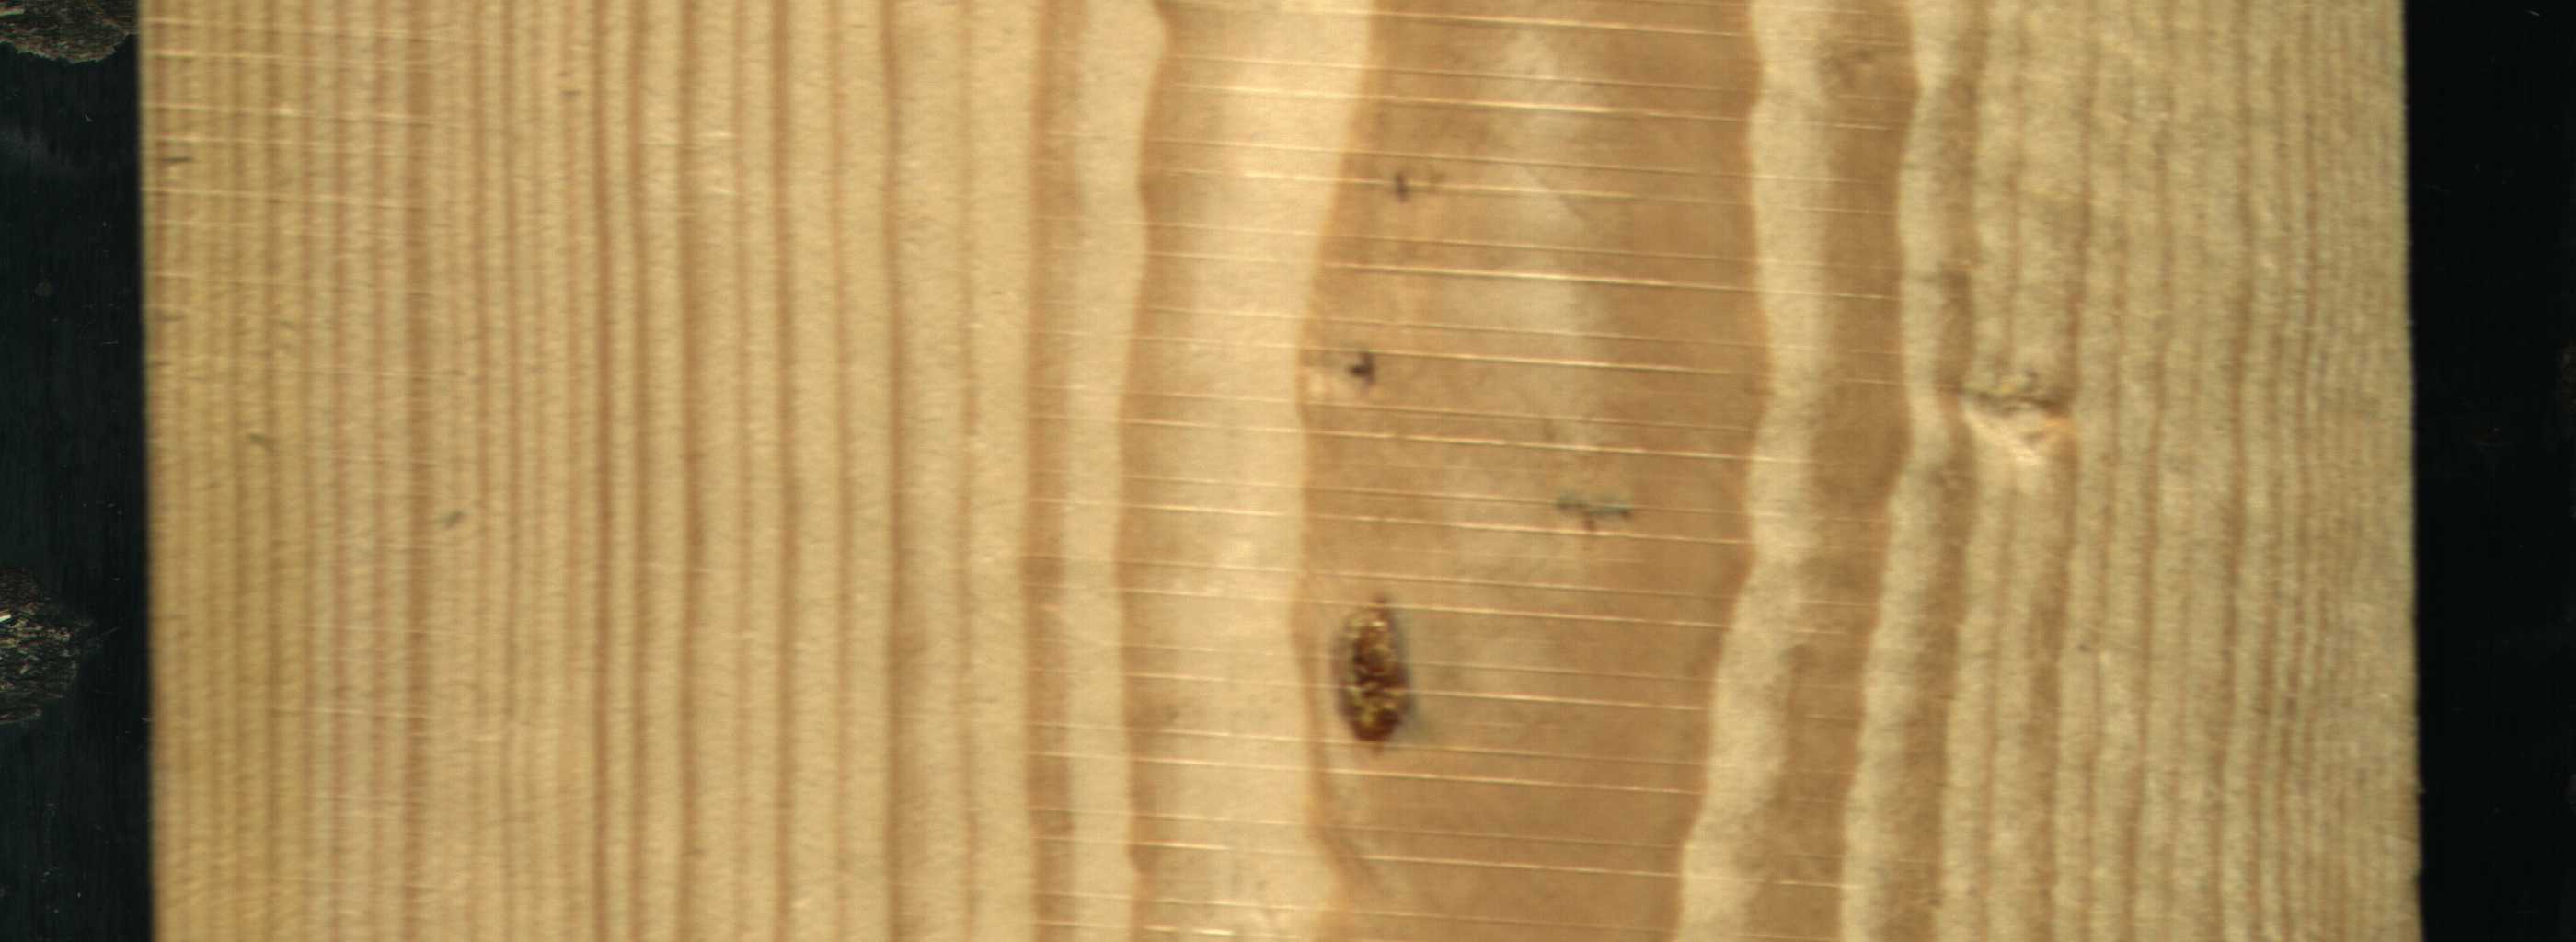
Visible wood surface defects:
resin